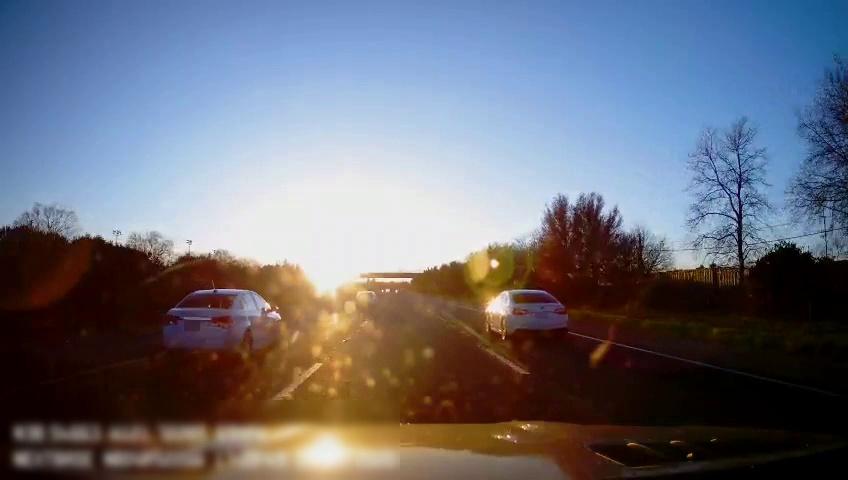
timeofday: Day
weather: Sunny
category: Drivable Space
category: Vehicles | Car
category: Vehicles | SUV
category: Vehicles | SUV
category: Lanes | Alternate Lane
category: Lanes | Current Lane
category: Lanes | Current Lane
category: Lanes | Alternate Lane